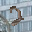
Label: 2